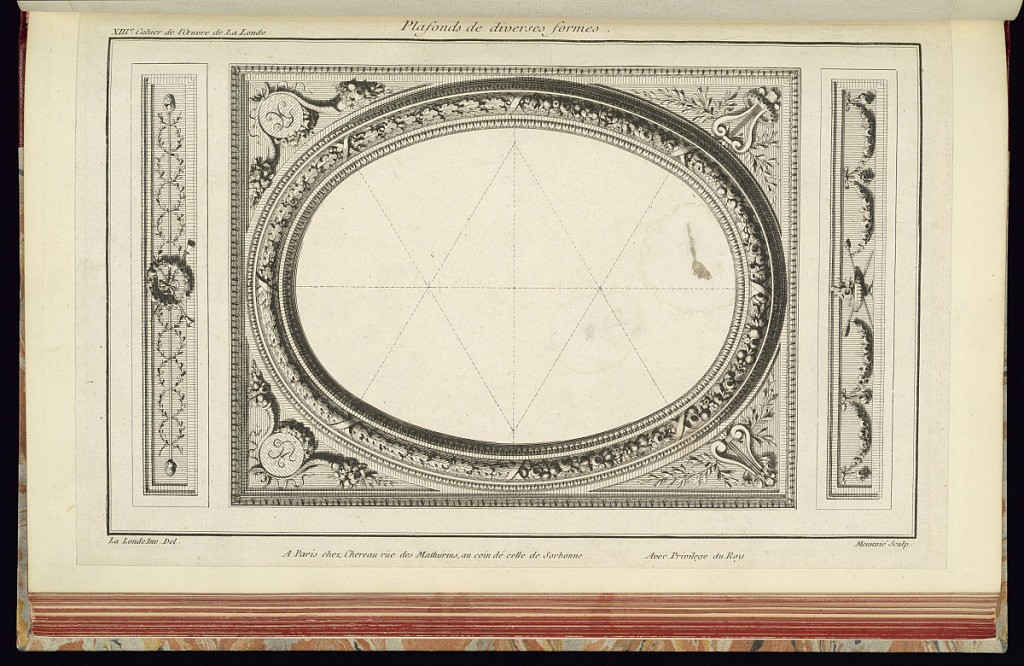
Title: Ceiling Design
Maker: Richard de Lalonde, French, active 1780–96
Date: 1785-1788
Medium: Etching on off-white laid paper
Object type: Print
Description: Oval ceiling design. The ceiling is split along the vertical axis to offer two designs. On the left, the frame features bound oak leaf and lamb tongue bands, and has monogram rondels in the corners, framed by horns of plenty. The panel on the left has a thin thyrsus wrapped with a guilloche of leaves, and a wreath of crossed horns in its center. The right-side frame of the ceiling is carved with flowers and has bands of lamb tongue; there are lyres in the corners, and the panel on the right has a shallow gadrooned bowl with crosses thyrses behind it and garlands of flowers. The plate is signed, but the plate is trimmed and the numbering is not visible.